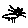
Label: cat